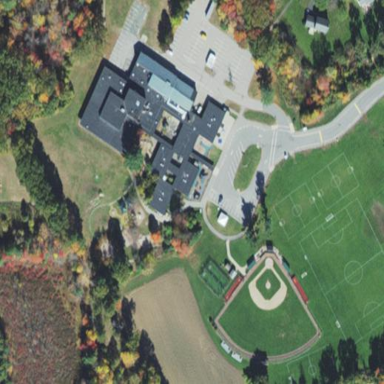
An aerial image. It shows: School with recreational fields and wooded backlot.